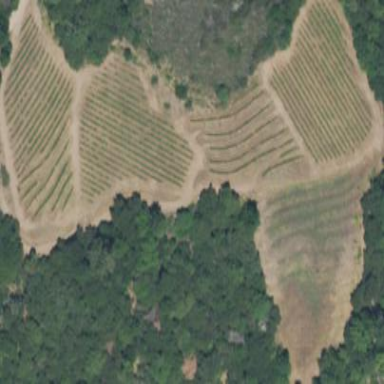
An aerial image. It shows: Vineyard with wine grapes as the crop.